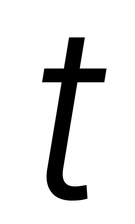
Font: Inter-Italic_Light_Italic